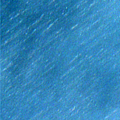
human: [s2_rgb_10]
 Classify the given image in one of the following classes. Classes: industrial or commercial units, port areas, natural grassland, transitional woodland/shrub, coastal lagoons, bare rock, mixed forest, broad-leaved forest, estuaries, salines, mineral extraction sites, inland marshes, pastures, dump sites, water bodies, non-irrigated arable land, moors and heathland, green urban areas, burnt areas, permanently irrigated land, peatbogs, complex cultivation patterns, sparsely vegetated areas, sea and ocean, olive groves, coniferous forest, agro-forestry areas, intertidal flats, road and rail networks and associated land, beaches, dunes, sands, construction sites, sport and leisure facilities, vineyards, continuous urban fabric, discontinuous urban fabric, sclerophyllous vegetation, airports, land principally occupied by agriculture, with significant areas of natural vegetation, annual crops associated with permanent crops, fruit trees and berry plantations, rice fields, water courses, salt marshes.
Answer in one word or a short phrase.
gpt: sea and ocean